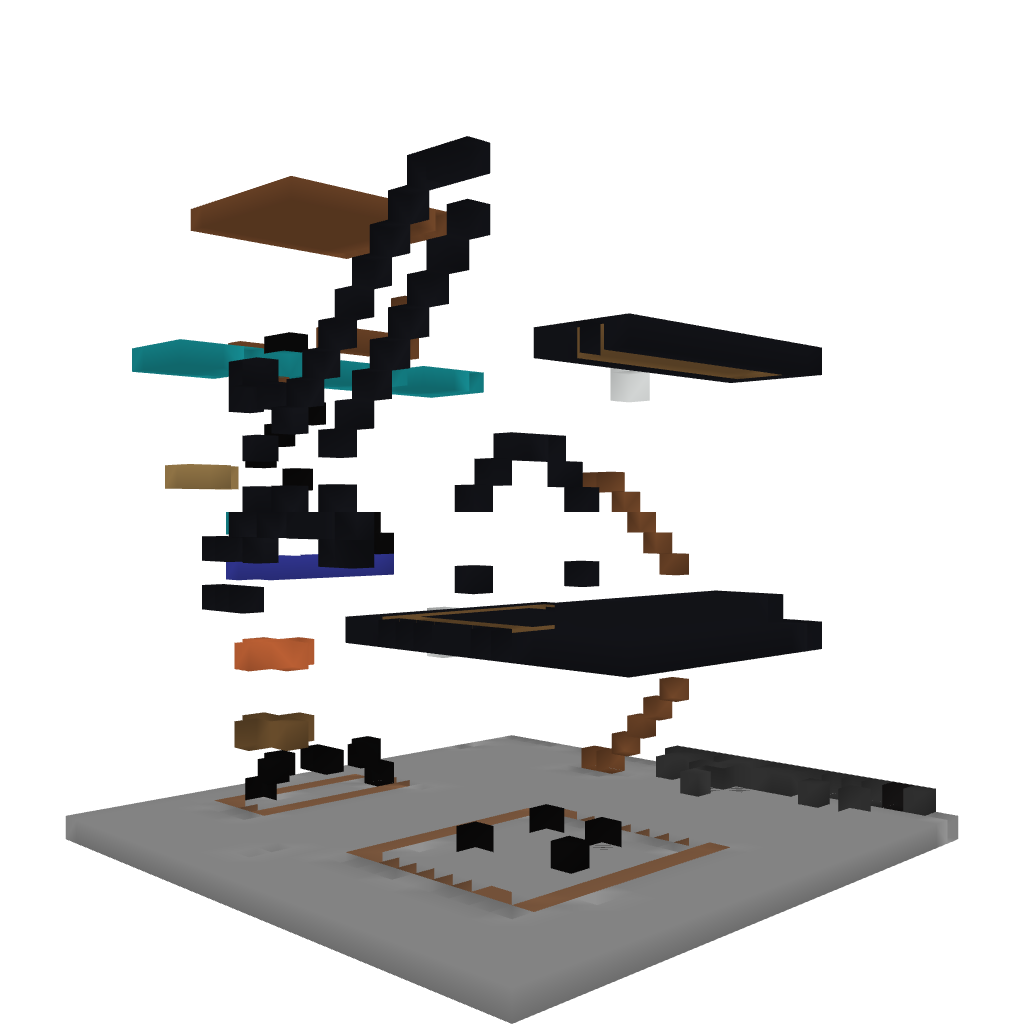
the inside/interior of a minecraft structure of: Steve Holding a Sword [FIXED*]